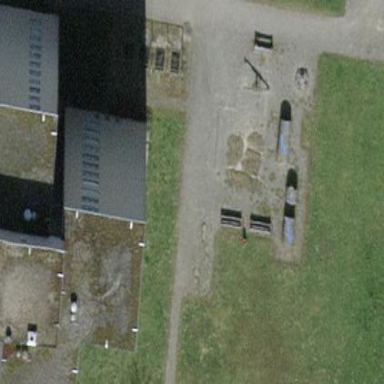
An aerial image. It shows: Playground area for leisure activities on the land.